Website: crate-barrel
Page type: delivery-shipping
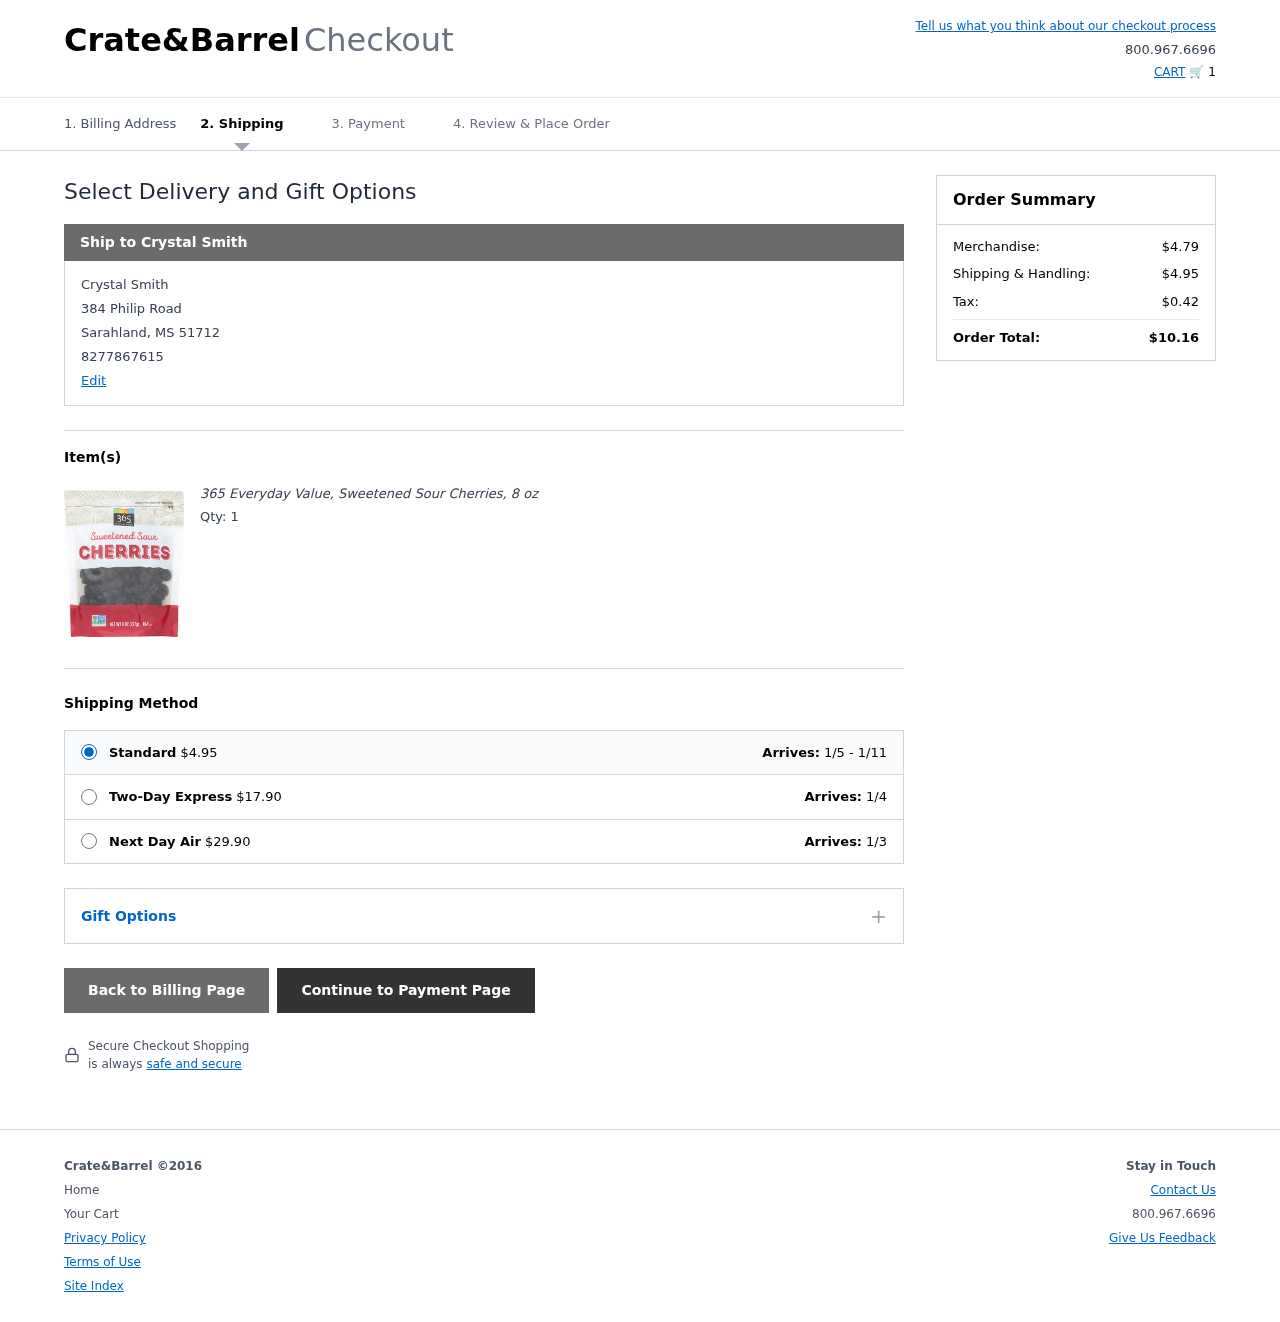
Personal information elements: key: PII_CITY
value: Sarahland
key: PII_FULLNAME
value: Crystal Smith
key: PII_PHONE
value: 8277867615
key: PII_POSTCODE
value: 51712
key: PII_STATE_ABBR
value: MS
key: PII_STREET
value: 384 Philip Road
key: PII_FULLNAME2
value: Crystal Smith
Product elements: key: PRODUCT1_NAME
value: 365 Everyday Value, Sweetened Sour Cherries, 8 oz
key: PRODUCT1_QUANTITY
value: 1
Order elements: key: ORDER_NUM_ITEMS
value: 1
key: ORDER_SHIPPING_COST
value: $4.95
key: ORDER_DELIVERY_DATE_RANGE
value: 1/5 - 1/11
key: ORDER_SHIPPING_COST_EXPRESS
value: $17.90
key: ORDER_SHIPPING_DATE_EXPRESS
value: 1/4
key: ORDER_SHIPPING_COST_NEXT_DAY
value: $29.90
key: ORDER_SHIPPING_DATE_NEXT_DAY
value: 1/3
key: ORDER_SUBTOTAL
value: $4.79
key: ORDER_SHIPPING_COST2
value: $4.95
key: ORDER_TAX
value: $0.42
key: ORDER_TOTAL
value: $10.16